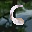
Label: 6